Question: Just like www.stackoverflow.com for example, only uses the centre of the page while retaining the header at the top.
See my layout so far - it uses the whole screen whether its resized or maximised.
So basically I want to retain the header at all window sizes, but use only the centre of the page for the other 3 divs.

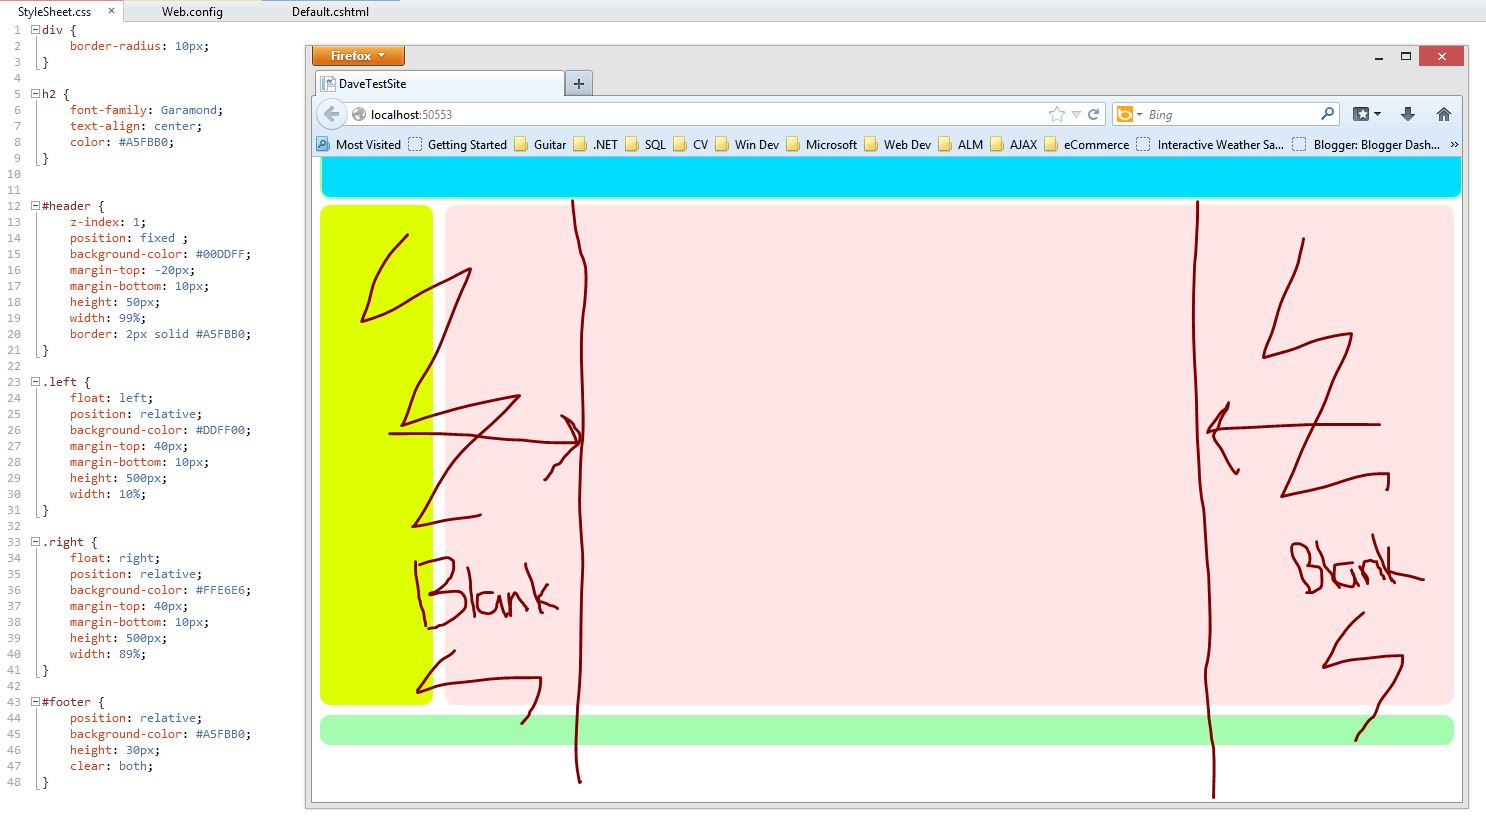
Answer: First thing you need is some wrapping element that "contains" the entire website. For example...
'''
<body>
<div class="wrapper">
<!-- REST OF SITE HERE (OR ANYTHING YOU WANT CENTERED -->
</div><!-- END WRAPPER -->
</body>
'''
Then some simple CSS... The wrapper element MUST have some width that you define, and a specific margin code. If the site is responsive, you want a dynamic width, with an additional max-width. In the code below, it is the 'margin: 0 auto;' that actually does the centering. It's important to note the width however. If you have 100% width, without a max-width also declared, then the "centering" isn't noticeable as the div takes up 100% of the width of whatever element contains it.
'''
.wrapper {
width: 100%;
max-width: 960px;
margin: 0 auto;
}
'''
---
If you don't want the website to be centered, simply change your HTML a little bit, and maybe your class name so that it makes more sense in the context that it is being used... For example, if you want just the content area to be centered...
'''
<body>
<header></header>
<div class="content-wrapper">
<!-- ALL OF YOUR CONTENT HTML HERE -->
</div><!-- END CONTENT WRAPPER -->
<footer></footer>
</body>
'''
'''
.content-wrapper {
width: 100%;
max-width: 960px;
margin: 0 auto;
}
'''